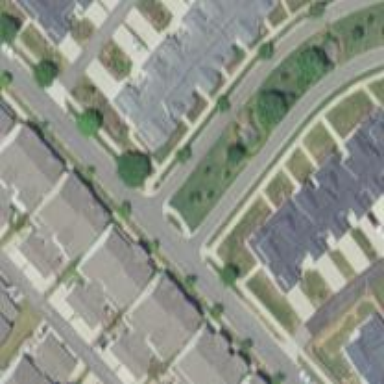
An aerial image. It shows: Residential road with separate asphalt sidewalk.